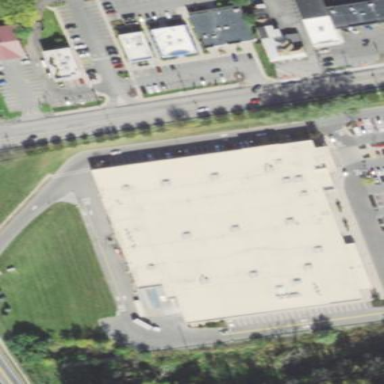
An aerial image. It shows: Retail building that houses department store.